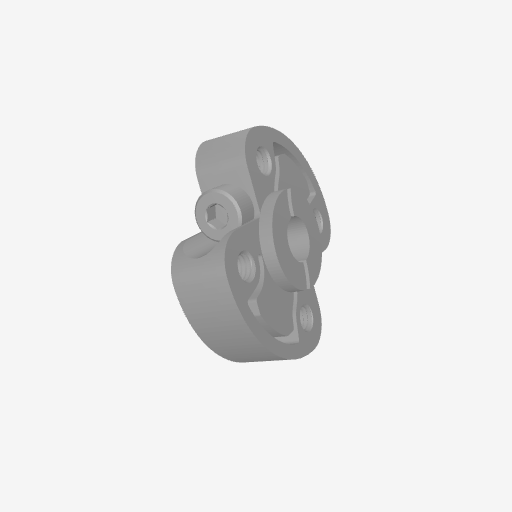
Part: SonicHub14ID